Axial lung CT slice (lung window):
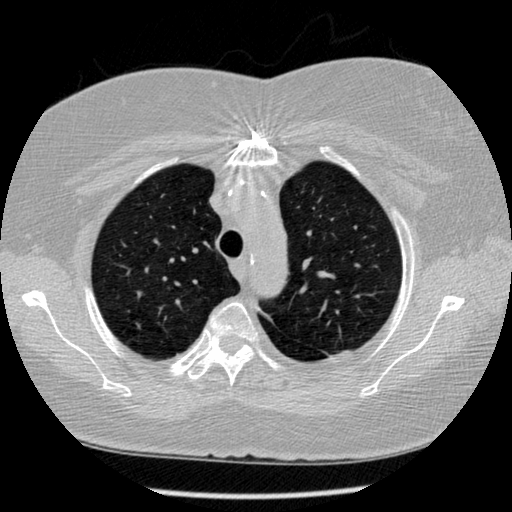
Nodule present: no